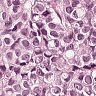
Metastatic tissue present: yes